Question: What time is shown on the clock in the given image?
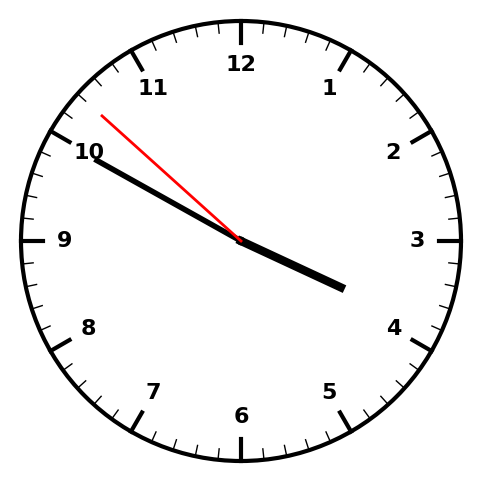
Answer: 03:49:52